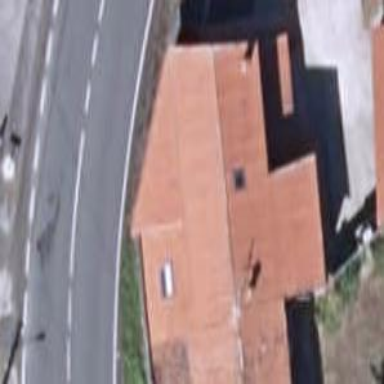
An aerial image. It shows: Simple and straightforward house.